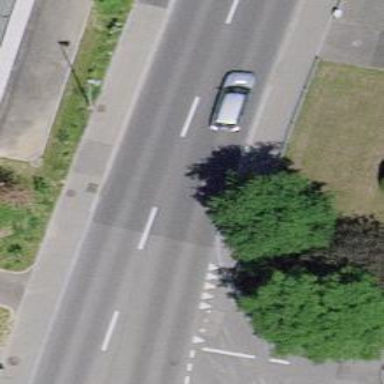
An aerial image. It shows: Uncontrolled zebra crossing on the road.